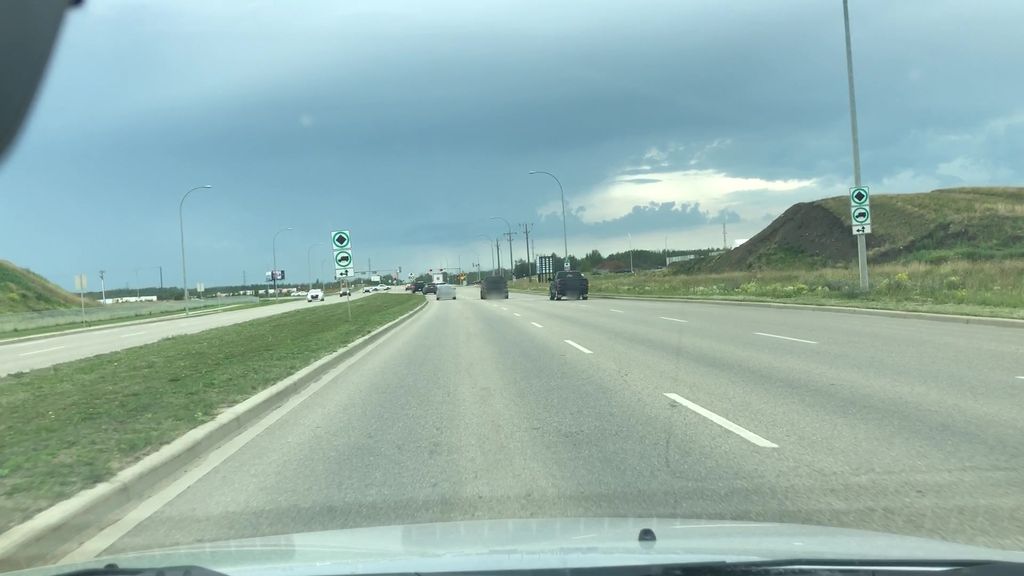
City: edmonton